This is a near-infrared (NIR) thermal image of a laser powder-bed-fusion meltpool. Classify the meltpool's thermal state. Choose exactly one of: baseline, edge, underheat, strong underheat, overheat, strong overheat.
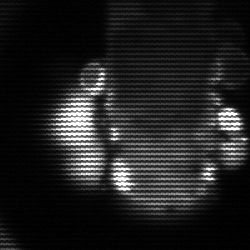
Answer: strong underheat